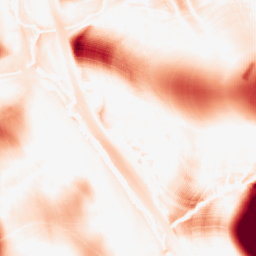
Category: morphological
Decomposition family: morphological
Decomposition parameters: operation: opening
size: 50
Upsampling method: fft_zeropad
Upsampling parameters: scale: 8
Upsampling scale: 8